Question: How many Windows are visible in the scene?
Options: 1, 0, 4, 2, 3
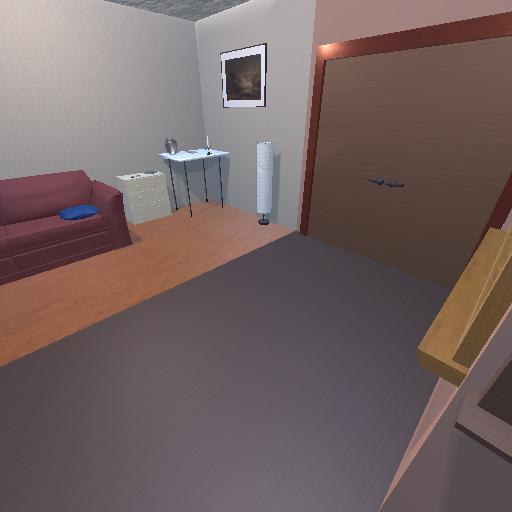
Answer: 1